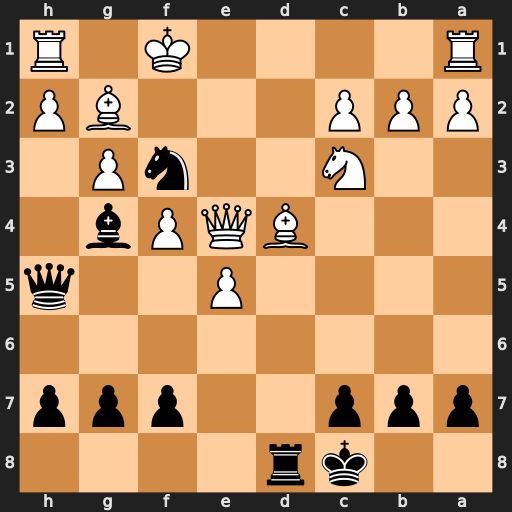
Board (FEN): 2kr4/ppp2ppp/8/4P2q/3BQPb1/2N2nP1/PPP3BP/R4K1R
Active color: b
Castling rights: -
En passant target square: -
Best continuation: Nd2+ Kf2 Nxe4+ Bxe4 Rxd4